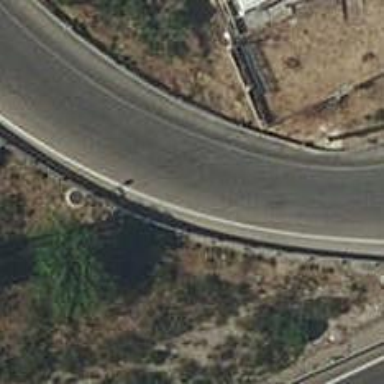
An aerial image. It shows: Trunk link highway.